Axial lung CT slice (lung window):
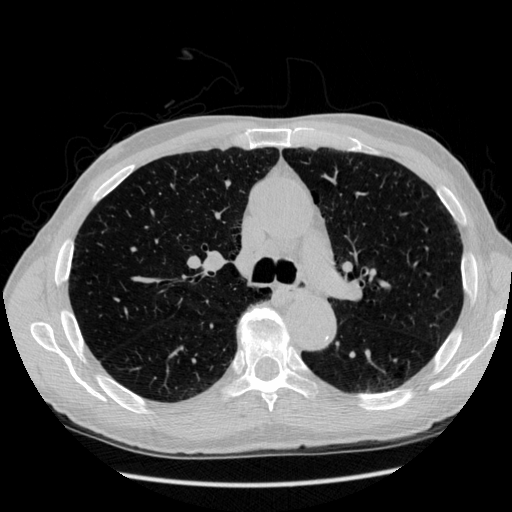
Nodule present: no